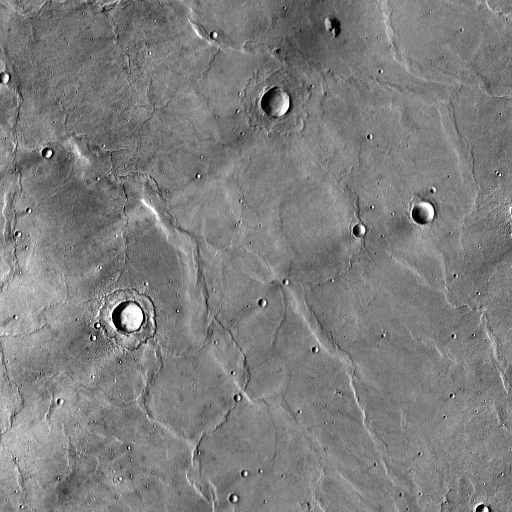
Crater classes present: Background, Other, Layered, Buried